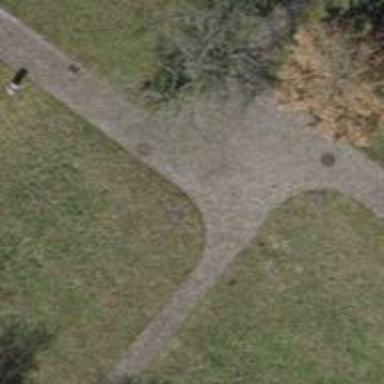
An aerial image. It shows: Footway with sett surface.